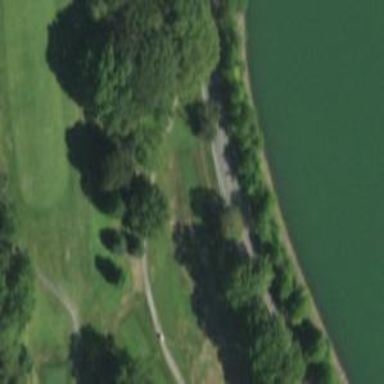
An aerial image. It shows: Path used for both walking and golf.